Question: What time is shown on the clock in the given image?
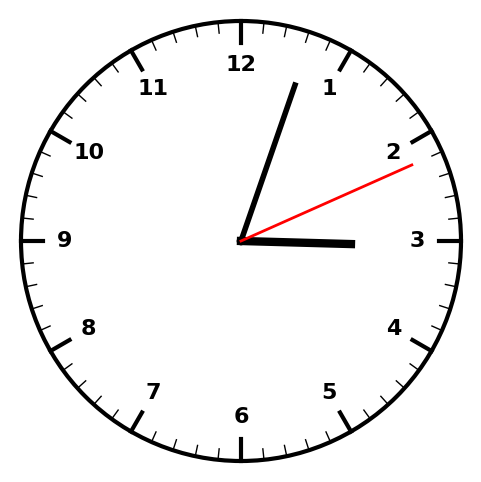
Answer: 03:03:11